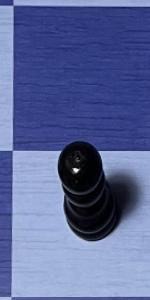
Label: Pawn_Black